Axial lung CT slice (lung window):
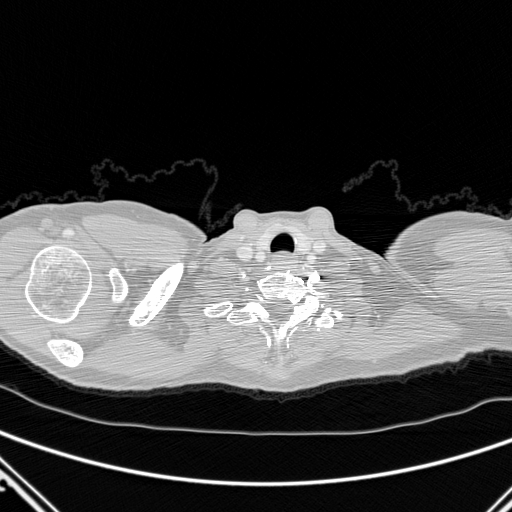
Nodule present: no